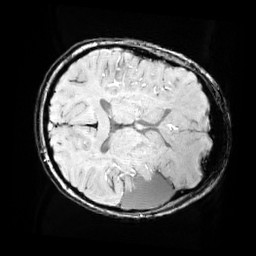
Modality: SWI
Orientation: axial
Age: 12
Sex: male
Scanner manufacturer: siemens
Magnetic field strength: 3 T
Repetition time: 0.027 s
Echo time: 0.02 s